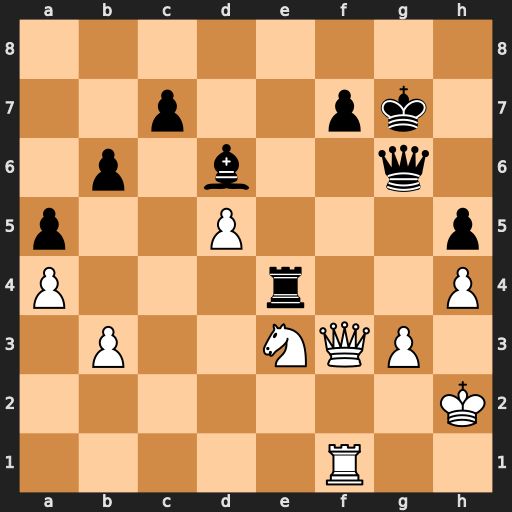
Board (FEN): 8/2p2pk1/1p1b2q1/p2P3p/P3r2P/1P2NQP1/7K/5R2
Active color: w
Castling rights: -
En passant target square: -
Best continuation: Nf5+ Kf8 Qxe4